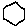
Label: hexagon